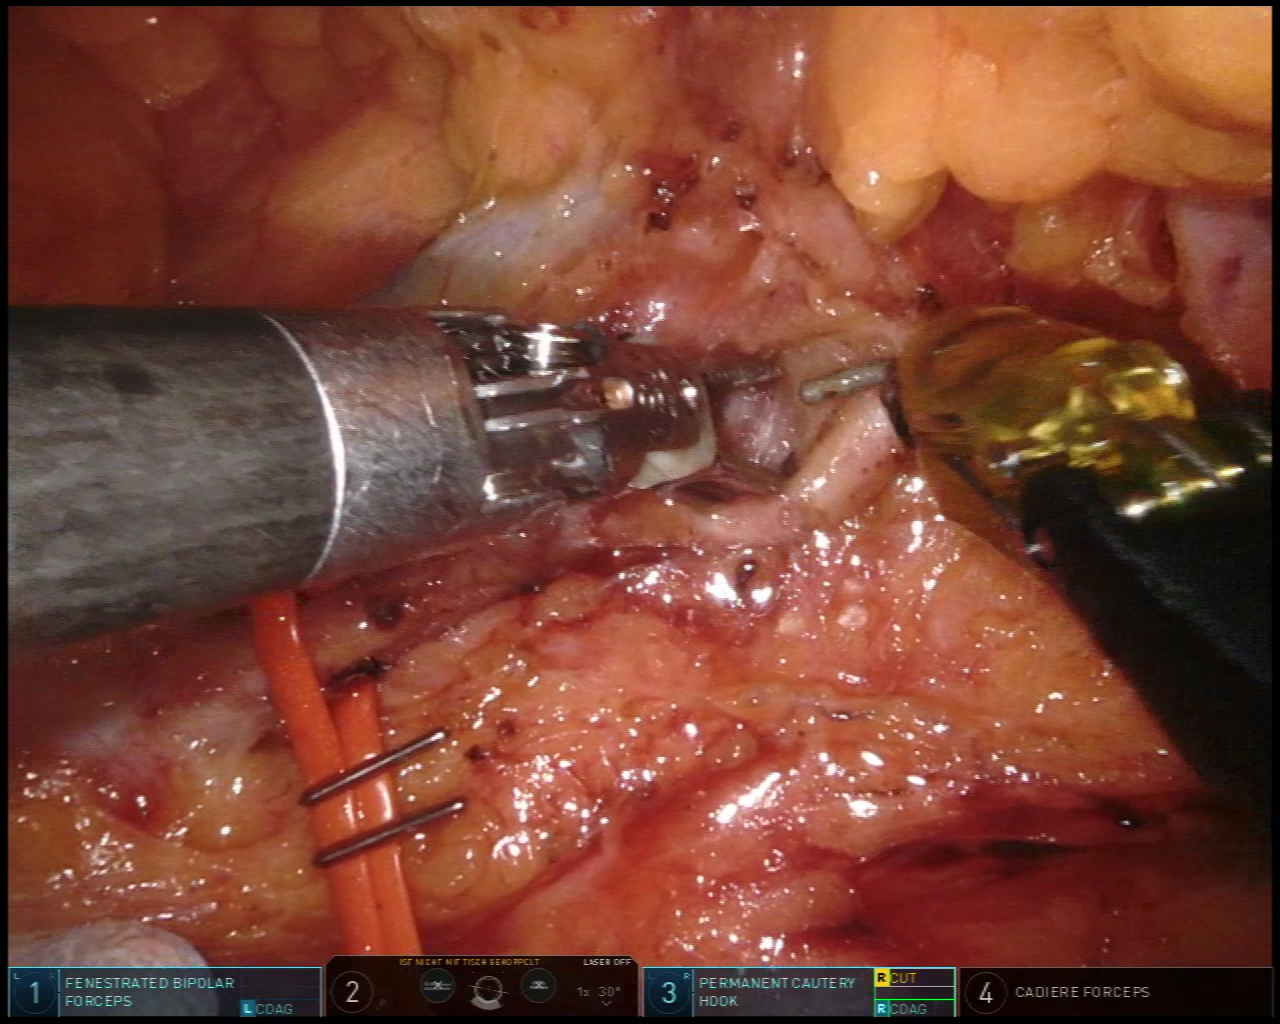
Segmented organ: intestinal_veins
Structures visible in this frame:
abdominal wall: no
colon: no
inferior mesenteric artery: yes
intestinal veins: yes
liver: no
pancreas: no
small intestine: no
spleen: no
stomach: no
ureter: no
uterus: no
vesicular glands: no